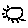
Label: sun